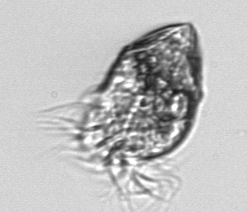
Label: Strombidium_morphotype1